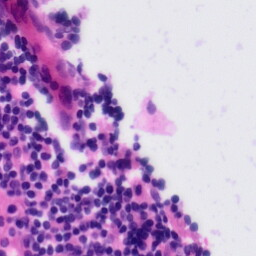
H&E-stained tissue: Tonsil